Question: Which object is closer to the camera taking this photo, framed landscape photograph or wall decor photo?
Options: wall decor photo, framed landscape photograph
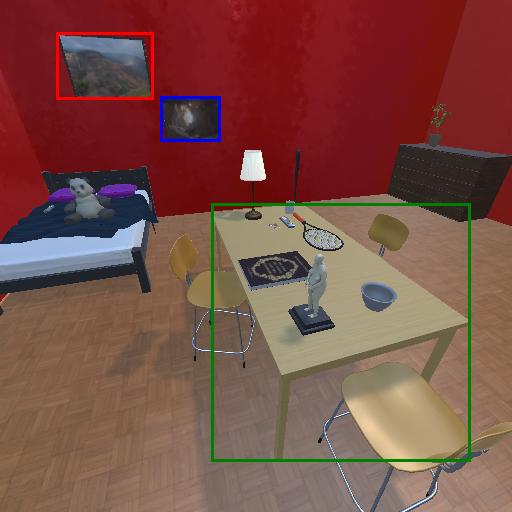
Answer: wall decor photo